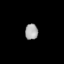
Tissue: lung
Cell type: Epithelial cells
Senescence score: 0.5819
Nuclear area (px): 200
Mean DAPI intensity: 166.09